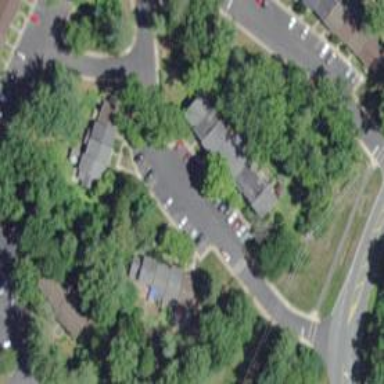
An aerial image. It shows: Parking space is available.